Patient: sex M, age 94
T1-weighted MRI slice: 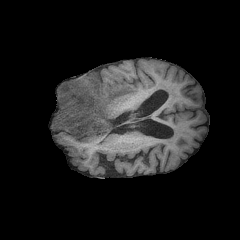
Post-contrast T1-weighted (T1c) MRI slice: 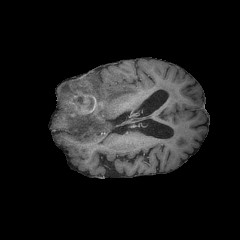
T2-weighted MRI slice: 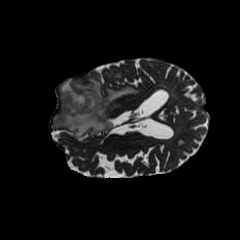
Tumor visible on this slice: yes
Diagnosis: Glioblastoma, IDH-wildtype
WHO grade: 4